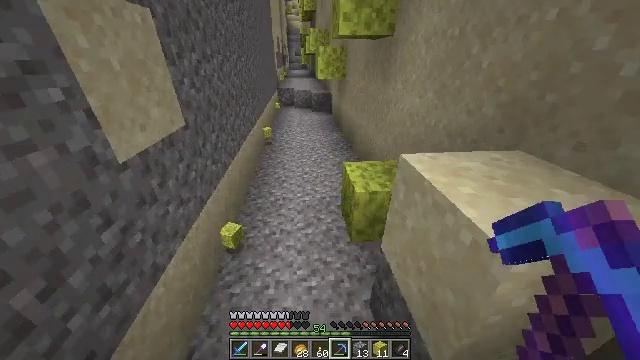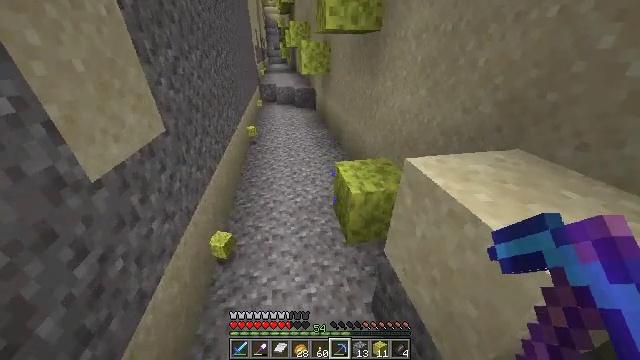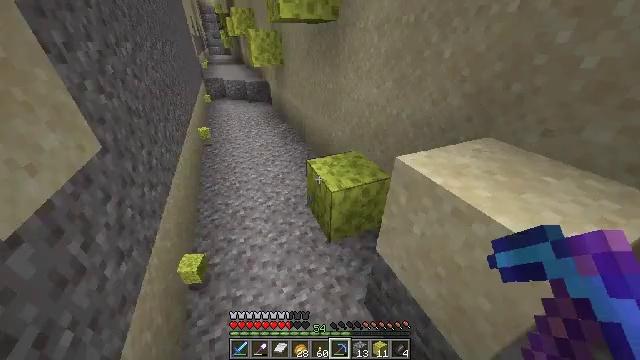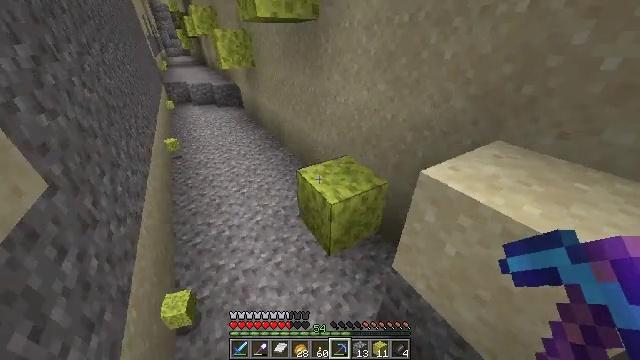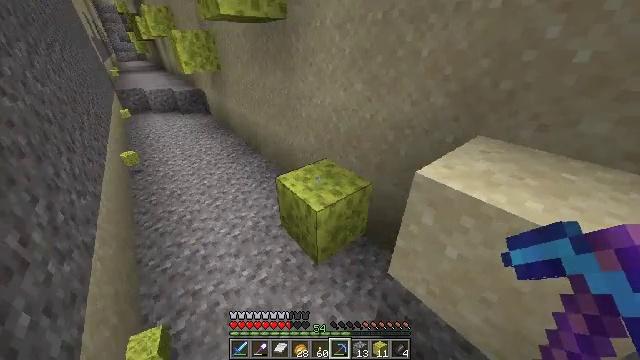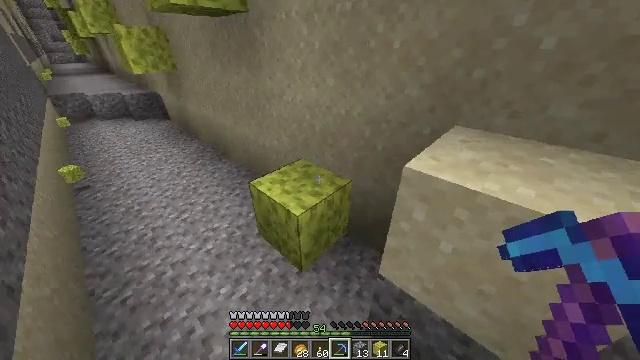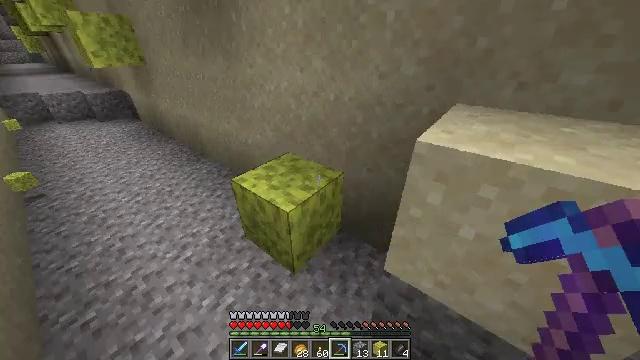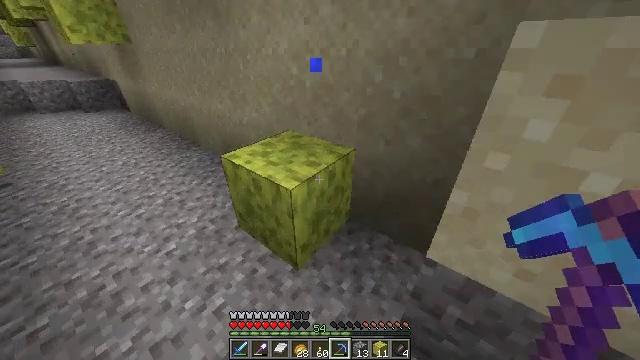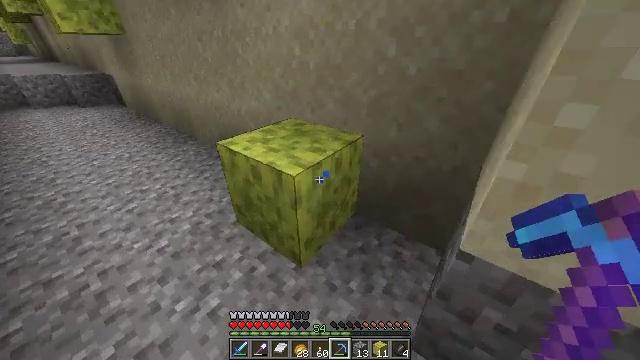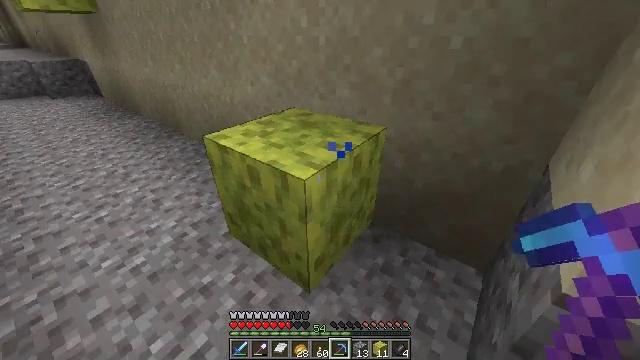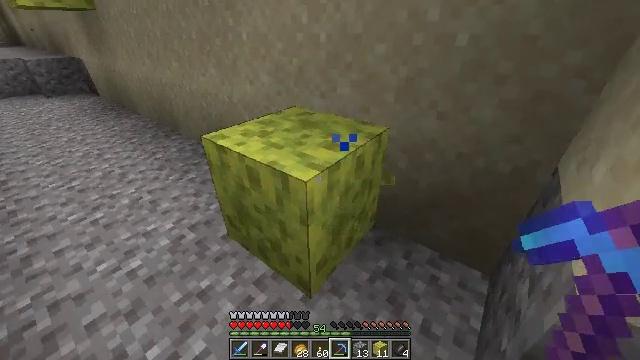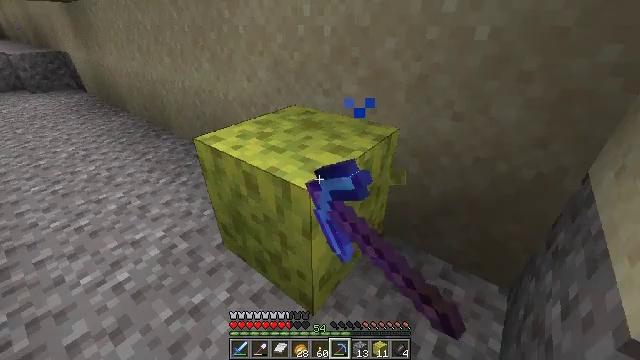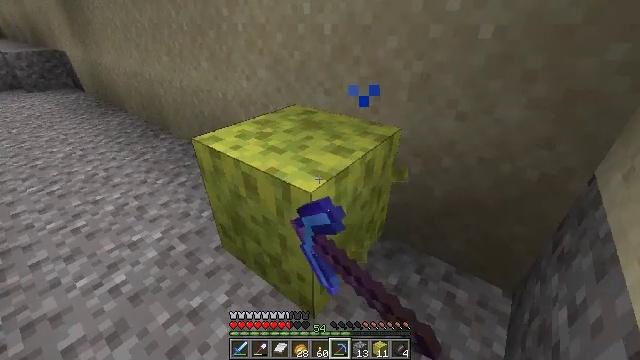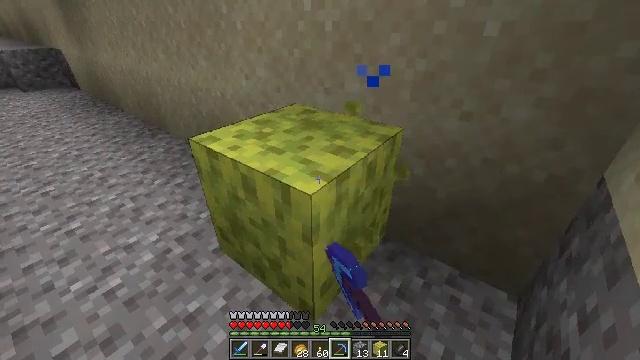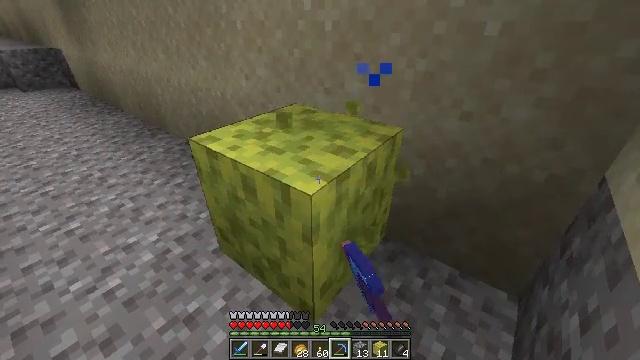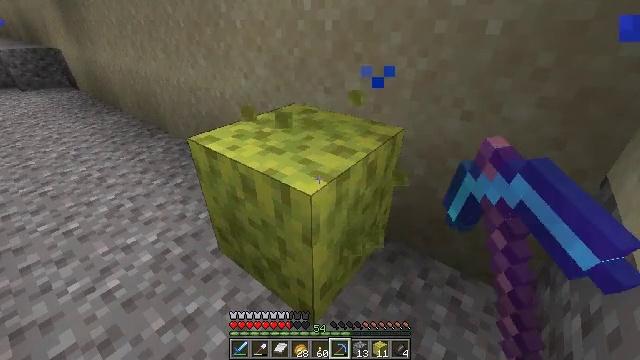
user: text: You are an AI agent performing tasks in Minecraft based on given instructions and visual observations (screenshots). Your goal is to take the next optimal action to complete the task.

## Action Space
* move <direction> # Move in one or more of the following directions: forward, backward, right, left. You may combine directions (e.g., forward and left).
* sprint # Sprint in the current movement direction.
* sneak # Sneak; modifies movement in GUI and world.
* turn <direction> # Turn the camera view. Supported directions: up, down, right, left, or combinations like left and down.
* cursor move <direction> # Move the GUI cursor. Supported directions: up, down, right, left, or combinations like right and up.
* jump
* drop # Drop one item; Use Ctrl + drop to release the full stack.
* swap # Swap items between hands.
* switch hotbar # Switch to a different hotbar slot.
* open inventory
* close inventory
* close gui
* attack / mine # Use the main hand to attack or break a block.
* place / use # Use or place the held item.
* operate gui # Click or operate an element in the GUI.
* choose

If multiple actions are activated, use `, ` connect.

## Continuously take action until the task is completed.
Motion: motion action
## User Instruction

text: Gather a wet sponge from the ocean.
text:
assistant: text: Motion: move forward and move left, turn right and down
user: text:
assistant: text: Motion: move forward and move left, turn right and down
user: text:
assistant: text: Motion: move forward, turn right
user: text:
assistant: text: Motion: move forward, turn right
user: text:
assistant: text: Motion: move forward, turn right
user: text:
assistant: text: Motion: move forward, turn right
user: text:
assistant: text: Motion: move forward
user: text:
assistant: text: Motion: no_op
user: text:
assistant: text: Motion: no_op
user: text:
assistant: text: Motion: attack / mine
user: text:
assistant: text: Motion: attack / mine
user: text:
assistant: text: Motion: attack / mine
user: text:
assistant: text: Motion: attack / mine
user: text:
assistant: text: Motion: attack / mine
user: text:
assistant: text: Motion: attack / mine
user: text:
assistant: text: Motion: attack / mine
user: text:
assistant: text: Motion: attack / mine
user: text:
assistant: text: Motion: attack / mine
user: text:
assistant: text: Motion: attack / mine
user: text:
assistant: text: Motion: attack / mine
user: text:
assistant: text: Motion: attack / mine
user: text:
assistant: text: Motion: attack / mine
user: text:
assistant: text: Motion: attack / mine
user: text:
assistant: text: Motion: attack / mine
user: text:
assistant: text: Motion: attack / mine
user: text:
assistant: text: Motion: attack / mine
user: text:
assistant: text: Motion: attack / mine
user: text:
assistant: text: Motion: attack / mine
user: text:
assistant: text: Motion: attack / mine
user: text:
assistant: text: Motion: attack / mine